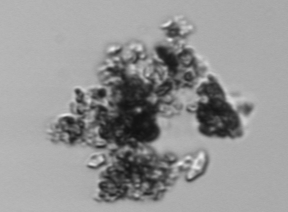
Label: Thalassiosira_TAG_external_detritus